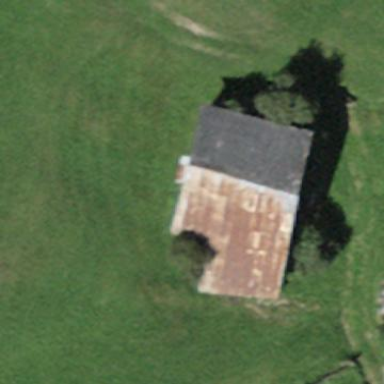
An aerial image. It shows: Simple house.